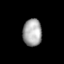
Tissue: lung
Cell type: Epithelial cells
Senescence score: 0.216
Nuclear area (px): 504
Mean DAPI intensity: 167.786